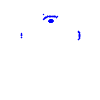
Particle: pion